Field crop: maize
Growth stage: 2
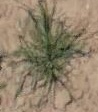
Species: salsola